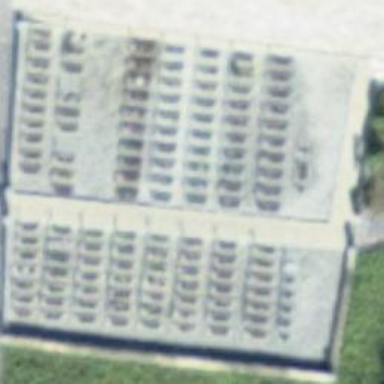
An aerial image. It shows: Cemetery.